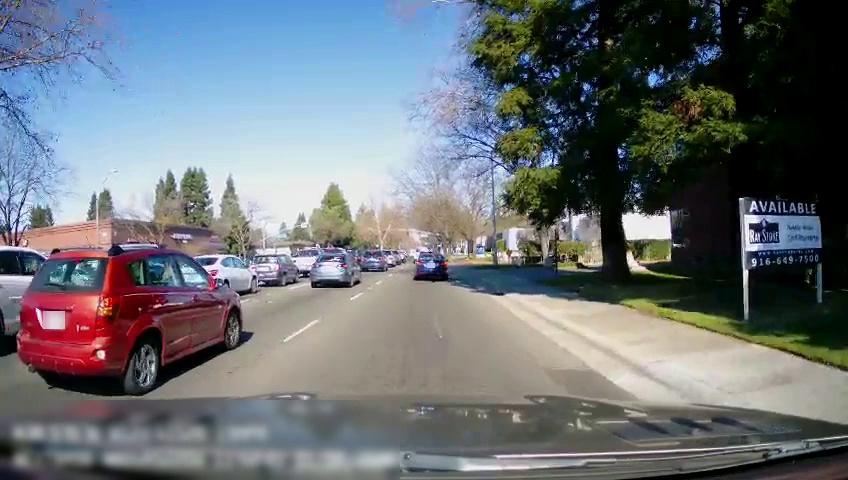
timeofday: Day
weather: Sunny
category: Drivable Space
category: Vehicles | Car
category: Vehicles | Car
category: Vehicles | Car
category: Vehicles | SUV
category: Vehicles | SUV
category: Vehicles | Car
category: Vehicles | Car
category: Vehicles | Car
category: Vehicles | Car
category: Vehicles | Truck
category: Lanes | Current Lane
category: Lanes | Alternate Lane